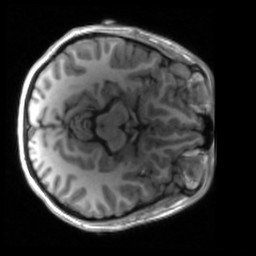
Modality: T1w
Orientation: axial
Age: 20
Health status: ill
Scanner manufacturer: siemens
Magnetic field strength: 3 T
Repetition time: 2.2 s
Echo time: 0.00157 s